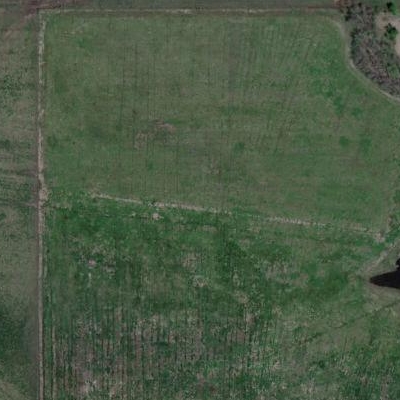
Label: aGrass